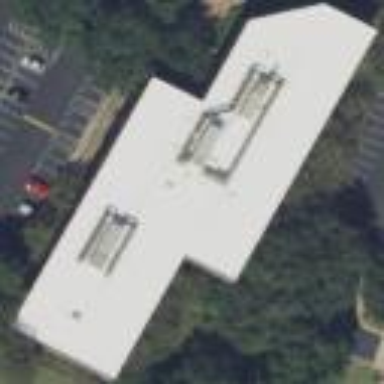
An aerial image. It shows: Office building.